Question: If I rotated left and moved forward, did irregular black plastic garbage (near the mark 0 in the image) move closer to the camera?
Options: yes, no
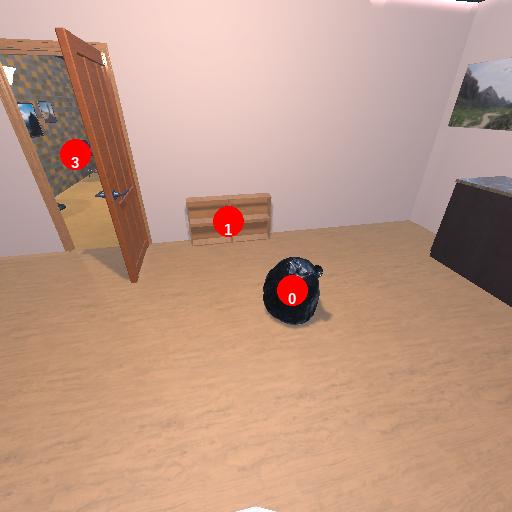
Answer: yes